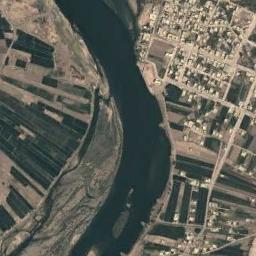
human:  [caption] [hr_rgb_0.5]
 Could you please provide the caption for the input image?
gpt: There are many trees around the river .

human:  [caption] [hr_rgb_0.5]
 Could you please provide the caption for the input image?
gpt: The river goes through farmland and houses .

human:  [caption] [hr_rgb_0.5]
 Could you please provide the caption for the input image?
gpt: A curvy turquoise river with green and tan mixed fields and cities on both sides .

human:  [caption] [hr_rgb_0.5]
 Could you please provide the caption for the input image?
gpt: The deep blue river with a wide floodplain is between a residential area and a forest .

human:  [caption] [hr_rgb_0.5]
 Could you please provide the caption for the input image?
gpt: There are many buildings and green farmlands near the river .